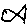
Label: fish